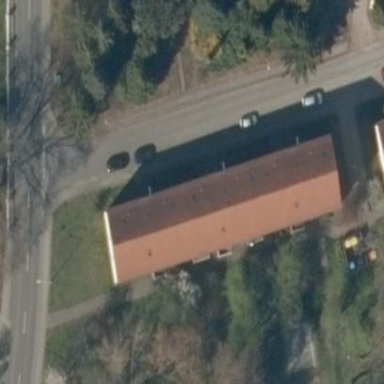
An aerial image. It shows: Gabled roof adorns the apartments building.